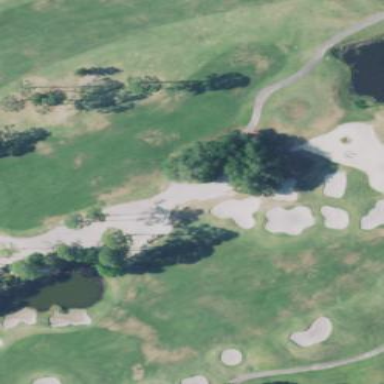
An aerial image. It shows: Golf bunker filled with natural sand.